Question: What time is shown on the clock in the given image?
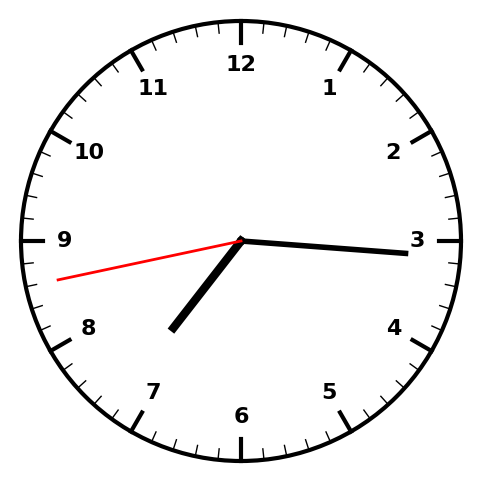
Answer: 07:15:43